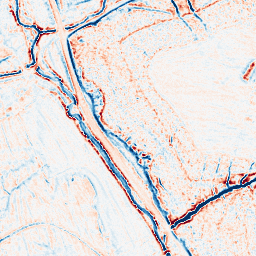
Category: edge_preserving
Decomposition family: bilateral
Decomposition parameters: d: 9
sigma_color: 25
sigma_space: 100
Upsampling method: cubic_catmull_rom
Upsampling parameters: scale: 2
Upsampling scale: 2